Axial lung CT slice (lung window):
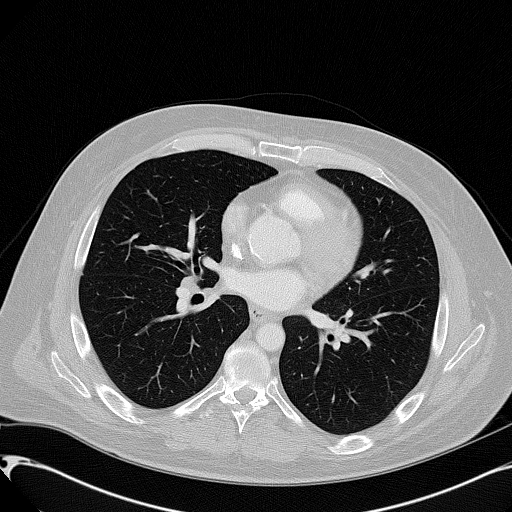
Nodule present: no